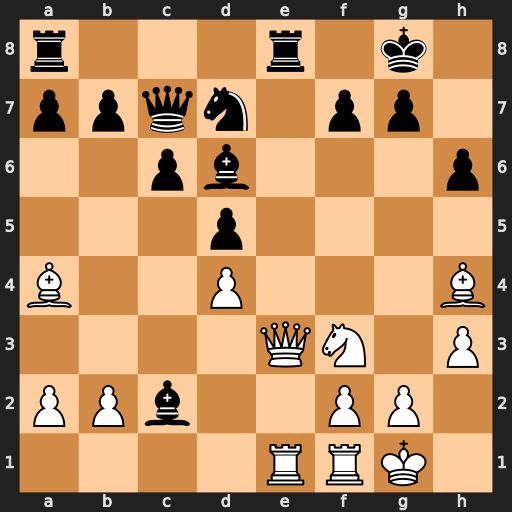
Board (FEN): r3r1k1/ppqn1pp1/2pb3p/3p4/B2P3B/4QN1P/PPb2PP1/4RRK1
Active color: w
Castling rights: -
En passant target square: -
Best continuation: Qxe8+ Rxe8 Rxe8+ Nf8 Bxc2